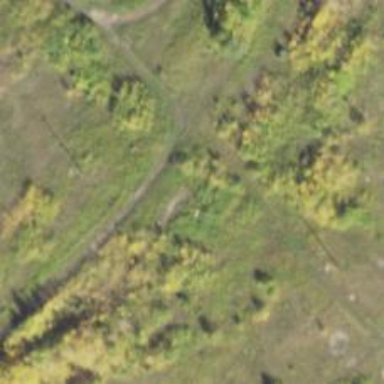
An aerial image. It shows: Abandoned railway.